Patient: sex M, age 53
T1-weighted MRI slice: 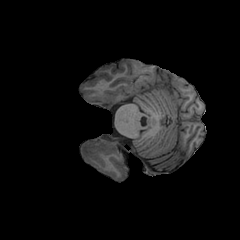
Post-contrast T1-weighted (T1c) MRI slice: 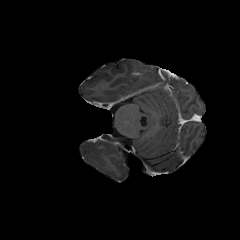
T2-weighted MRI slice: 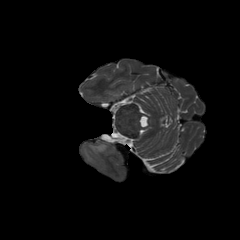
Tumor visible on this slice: yes
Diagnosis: Astrocytoma, IDH-mutant
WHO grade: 4